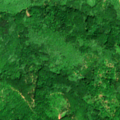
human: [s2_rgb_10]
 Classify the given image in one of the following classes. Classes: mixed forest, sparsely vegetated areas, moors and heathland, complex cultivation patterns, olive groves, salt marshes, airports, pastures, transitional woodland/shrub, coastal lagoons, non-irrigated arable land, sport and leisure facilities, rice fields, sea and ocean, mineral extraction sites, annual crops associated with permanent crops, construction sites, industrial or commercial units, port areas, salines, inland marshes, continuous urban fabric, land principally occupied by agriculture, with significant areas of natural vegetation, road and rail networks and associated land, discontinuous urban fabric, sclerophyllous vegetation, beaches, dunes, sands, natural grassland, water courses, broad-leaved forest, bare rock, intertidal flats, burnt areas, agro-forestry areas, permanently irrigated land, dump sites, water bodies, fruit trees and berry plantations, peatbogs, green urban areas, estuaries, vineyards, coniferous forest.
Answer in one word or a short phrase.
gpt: broad-leaved forest, transitional woodland/shrub